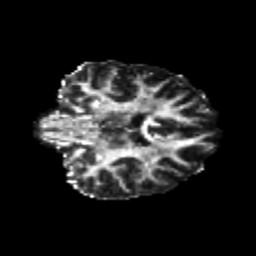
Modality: FA
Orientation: coronal
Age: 24
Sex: female
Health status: healthy
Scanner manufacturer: philips
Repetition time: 7.389 s
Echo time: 0.08599 s